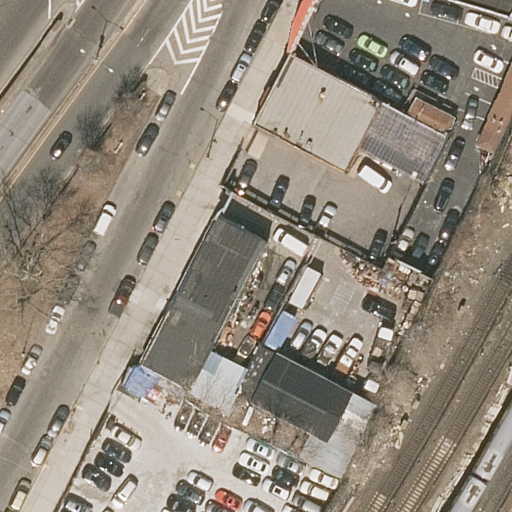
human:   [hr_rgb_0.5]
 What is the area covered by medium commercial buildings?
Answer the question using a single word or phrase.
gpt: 0m2

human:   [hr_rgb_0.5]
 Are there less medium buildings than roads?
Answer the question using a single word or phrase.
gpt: yes

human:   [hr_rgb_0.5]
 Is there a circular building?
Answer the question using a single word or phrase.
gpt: no

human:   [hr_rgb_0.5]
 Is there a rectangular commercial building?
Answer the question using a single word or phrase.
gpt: no

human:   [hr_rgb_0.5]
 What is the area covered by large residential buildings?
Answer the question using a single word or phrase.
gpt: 519m2

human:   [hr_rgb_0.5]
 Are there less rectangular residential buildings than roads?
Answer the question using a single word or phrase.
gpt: yes

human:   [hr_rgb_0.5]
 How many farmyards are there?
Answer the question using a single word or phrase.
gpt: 0

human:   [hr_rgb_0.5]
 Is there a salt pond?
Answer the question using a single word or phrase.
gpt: no

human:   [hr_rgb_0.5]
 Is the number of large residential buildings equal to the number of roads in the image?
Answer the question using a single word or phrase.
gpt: no

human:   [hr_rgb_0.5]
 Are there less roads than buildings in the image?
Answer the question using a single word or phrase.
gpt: no

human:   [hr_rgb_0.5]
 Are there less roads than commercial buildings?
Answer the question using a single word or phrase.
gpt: no

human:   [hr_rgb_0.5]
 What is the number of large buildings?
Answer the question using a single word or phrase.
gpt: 1

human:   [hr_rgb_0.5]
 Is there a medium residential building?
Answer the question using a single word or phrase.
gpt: yes

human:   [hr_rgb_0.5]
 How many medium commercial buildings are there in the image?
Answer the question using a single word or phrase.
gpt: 0

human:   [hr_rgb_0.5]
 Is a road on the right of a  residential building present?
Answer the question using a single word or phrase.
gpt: no

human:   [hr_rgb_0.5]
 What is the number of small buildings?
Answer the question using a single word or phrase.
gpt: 1

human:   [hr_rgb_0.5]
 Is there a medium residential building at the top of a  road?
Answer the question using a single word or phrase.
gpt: yes

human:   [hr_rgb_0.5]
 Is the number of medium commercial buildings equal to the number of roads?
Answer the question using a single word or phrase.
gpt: no

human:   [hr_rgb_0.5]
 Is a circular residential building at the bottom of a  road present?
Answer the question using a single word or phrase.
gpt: no

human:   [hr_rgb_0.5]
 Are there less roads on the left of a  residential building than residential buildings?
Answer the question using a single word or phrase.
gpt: no

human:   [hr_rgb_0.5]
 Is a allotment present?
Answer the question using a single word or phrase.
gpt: no

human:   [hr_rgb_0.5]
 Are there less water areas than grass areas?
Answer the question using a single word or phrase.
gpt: no

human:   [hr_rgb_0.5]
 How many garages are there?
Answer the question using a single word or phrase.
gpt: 0

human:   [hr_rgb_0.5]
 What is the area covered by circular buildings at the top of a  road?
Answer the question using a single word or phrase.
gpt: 0m2

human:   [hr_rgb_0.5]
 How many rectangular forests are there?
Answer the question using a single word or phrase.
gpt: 0

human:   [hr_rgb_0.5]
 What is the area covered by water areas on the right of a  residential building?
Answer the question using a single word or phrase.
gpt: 0m2

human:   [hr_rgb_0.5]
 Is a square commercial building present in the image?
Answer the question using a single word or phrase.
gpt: no

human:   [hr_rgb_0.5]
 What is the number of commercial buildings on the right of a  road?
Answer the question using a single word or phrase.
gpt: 0

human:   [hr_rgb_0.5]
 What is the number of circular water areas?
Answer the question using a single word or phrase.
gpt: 0

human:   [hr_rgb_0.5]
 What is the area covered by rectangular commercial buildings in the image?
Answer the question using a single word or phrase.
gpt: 0m2

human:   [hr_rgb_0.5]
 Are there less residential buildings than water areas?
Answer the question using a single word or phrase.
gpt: no

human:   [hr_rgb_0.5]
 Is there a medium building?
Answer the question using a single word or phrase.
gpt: yes

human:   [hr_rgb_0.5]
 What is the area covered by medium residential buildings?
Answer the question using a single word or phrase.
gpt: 950m2

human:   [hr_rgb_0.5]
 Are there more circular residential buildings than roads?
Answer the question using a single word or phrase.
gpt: no

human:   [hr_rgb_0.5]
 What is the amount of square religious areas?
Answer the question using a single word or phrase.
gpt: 0

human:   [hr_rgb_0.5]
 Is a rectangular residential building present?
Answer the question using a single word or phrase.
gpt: yes